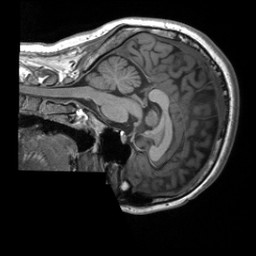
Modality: T1w
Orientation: sagittal
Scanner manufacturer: siemens
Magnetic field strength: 3 T
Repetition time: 2 s
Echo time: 0.0023 s